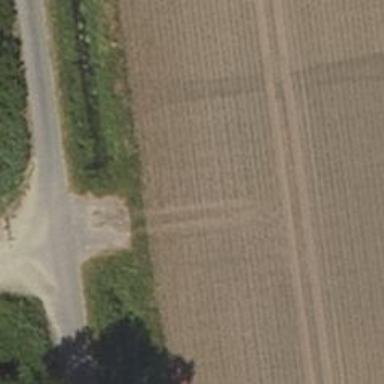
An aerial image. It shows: Asphalt driveway used as service road.